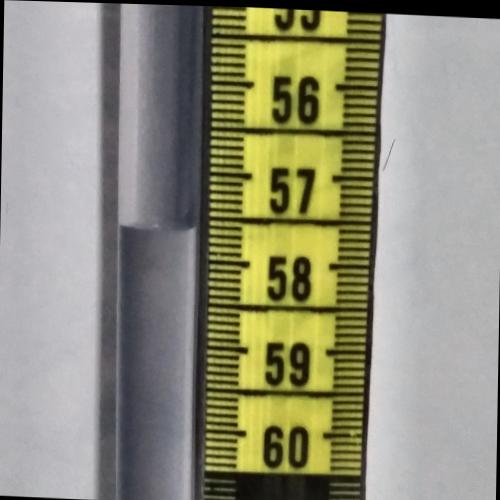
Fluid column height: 57.6 cm